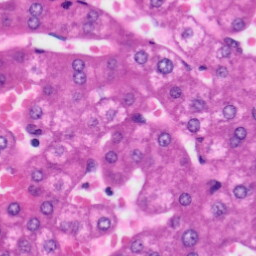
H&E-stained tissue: Liver